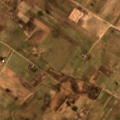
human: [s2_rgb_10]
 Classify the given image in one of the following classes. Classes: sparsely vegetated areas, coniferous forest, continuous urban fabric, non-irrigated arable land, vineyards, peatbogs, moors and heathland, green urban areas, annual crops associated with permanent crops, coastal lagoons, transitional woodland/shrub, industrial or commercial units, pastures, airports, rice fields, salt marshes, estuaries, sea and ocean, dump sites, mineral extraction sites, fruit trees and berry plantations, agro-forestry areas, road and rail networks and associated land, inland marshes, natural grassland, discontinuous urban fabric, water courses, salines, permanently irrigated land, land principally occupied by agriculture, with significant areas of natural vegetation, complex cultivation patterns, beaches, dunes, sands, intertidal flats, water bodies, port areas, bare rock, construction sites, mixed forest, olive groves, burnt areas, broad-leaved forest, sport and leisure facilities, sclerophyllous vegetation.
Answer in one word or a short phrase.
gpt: non-irrigated arable land